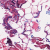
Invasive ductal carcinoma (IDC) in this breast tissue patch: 0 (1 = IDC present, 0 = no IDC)